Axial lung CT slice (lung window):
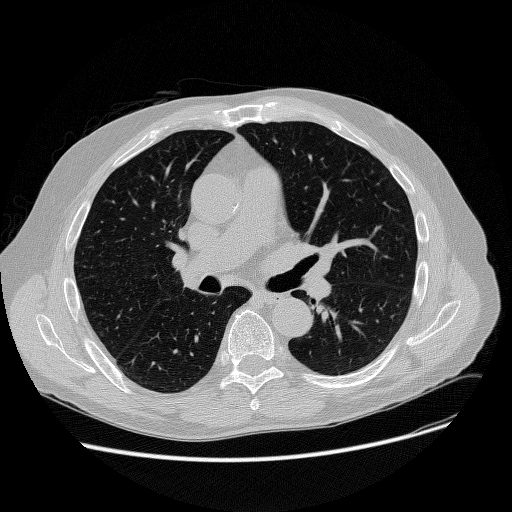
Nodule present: no